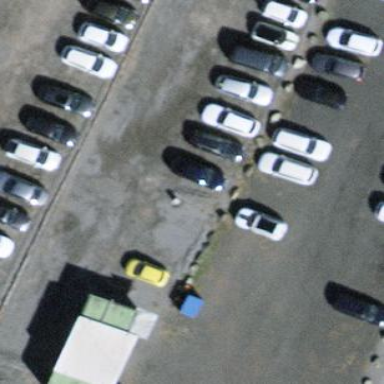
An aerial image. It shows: Multi-storey parking building.